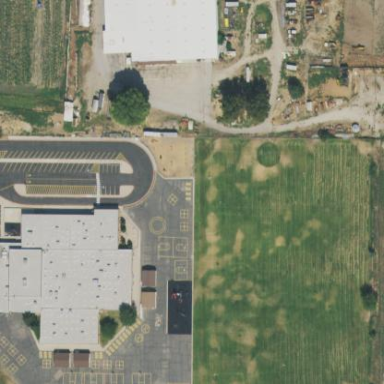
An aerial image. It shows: School.